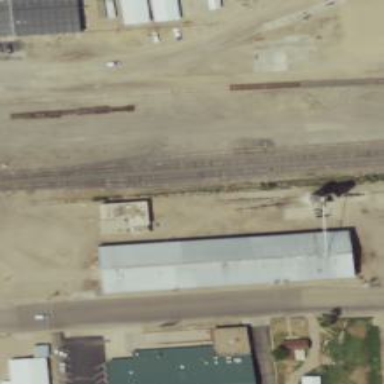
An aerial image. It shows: Railway siding for service.